Aerial crown-view tile of a tropical tree (Barro Colorado Island, Panama), acquired 20240716:
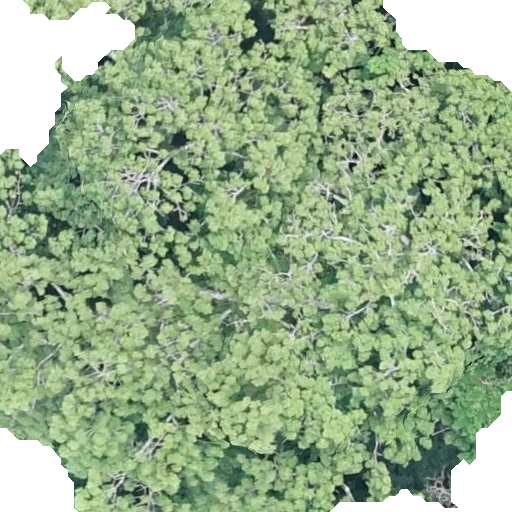
Species: Ceiba pentandra
GBIF accepted scientific name: Ceiba pentandra
Crown area: 429.048 m²